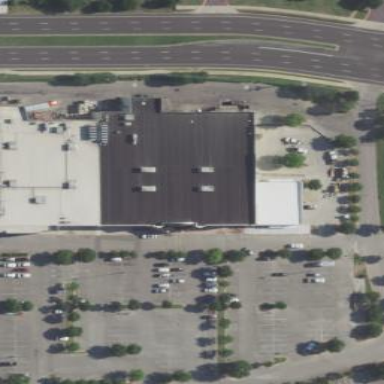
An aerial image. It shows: Retail building housing supermarket.